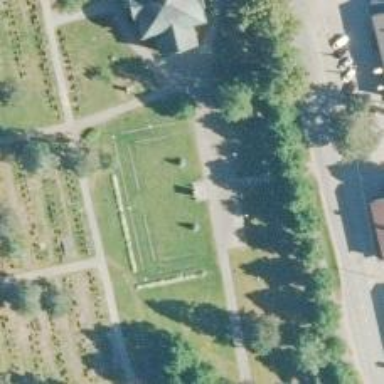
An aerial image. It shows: Historical war memorial.